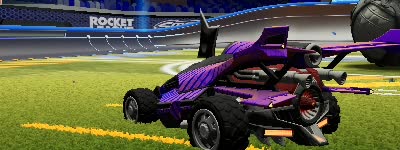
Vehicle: aftershock